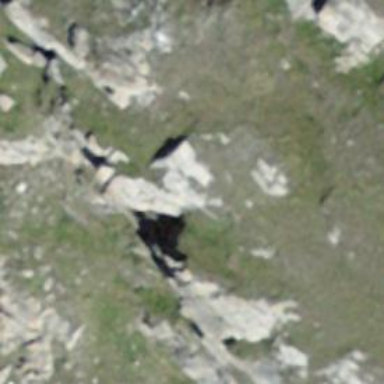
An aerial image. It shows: Cliff in nature.